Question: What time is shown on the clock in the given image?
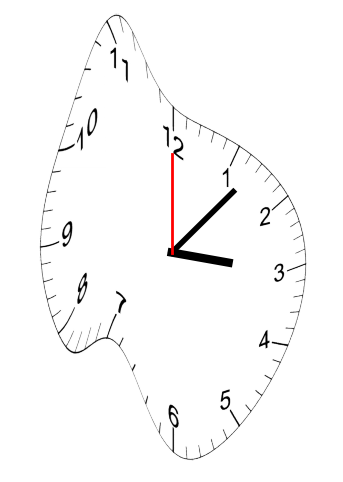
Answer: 03:07:00